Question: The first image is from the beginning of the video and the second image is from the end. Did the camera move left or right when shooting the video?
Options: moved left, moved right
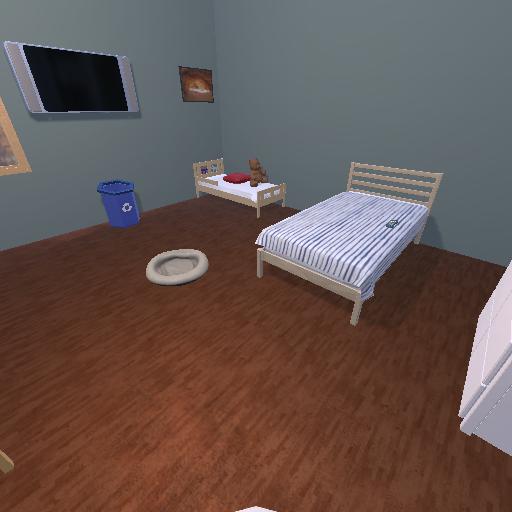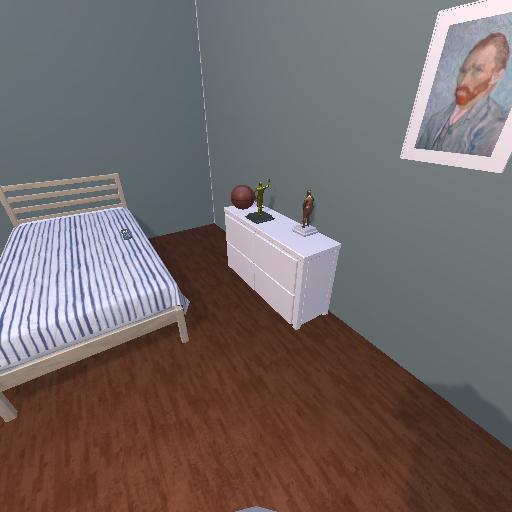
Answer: moved left